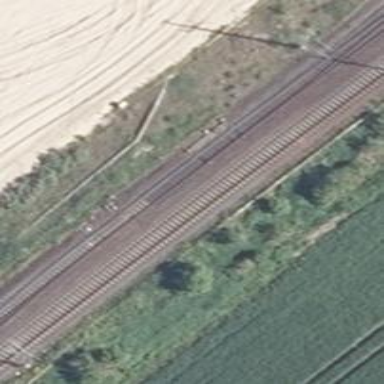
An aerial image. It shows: Railway spur service.